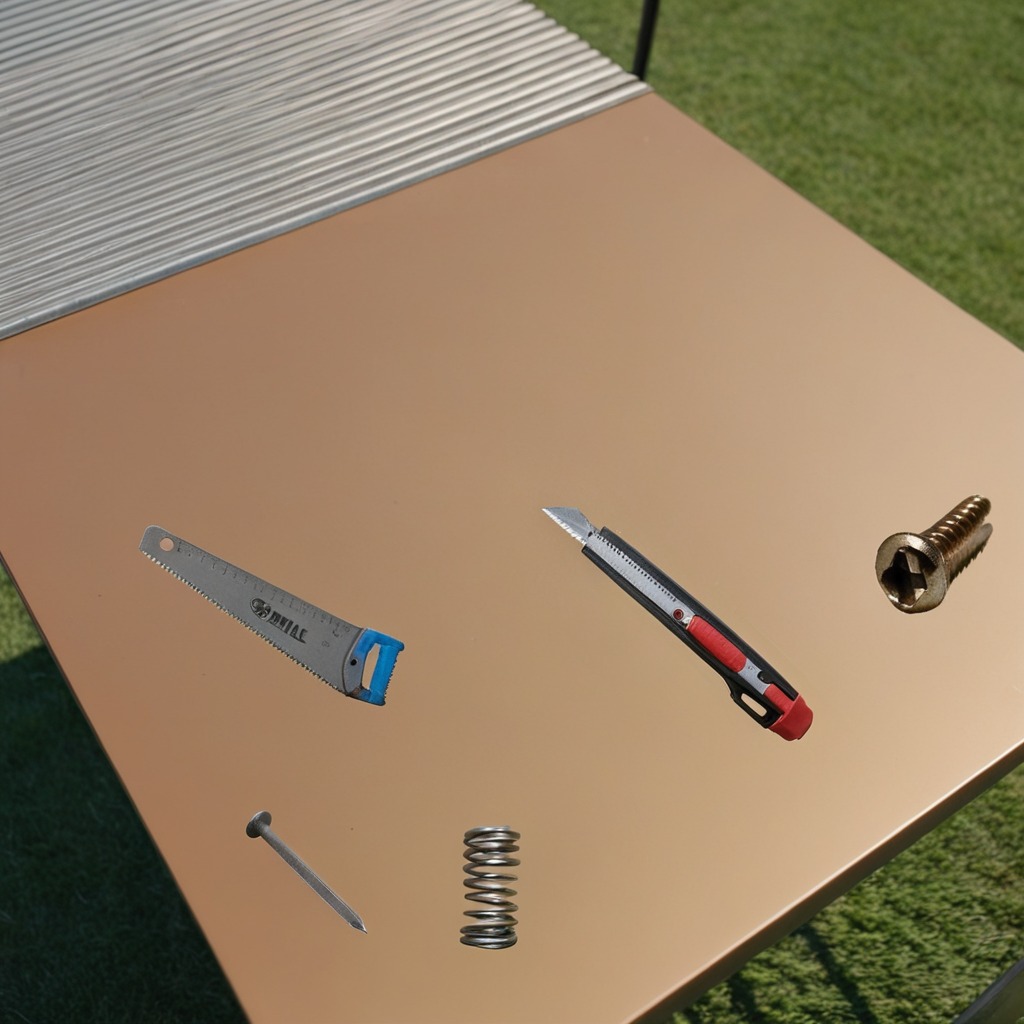
A utility knife, a metal machine screw, an iron nail, a coiled metal spring, and a handheld metal saw are lying on the clean utility table in a temporary outdoor tool station afternoon light present textured surface.